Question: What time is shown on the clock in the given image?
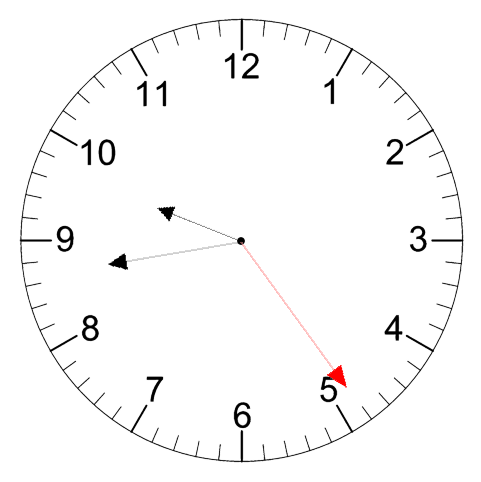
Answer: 09:43:24